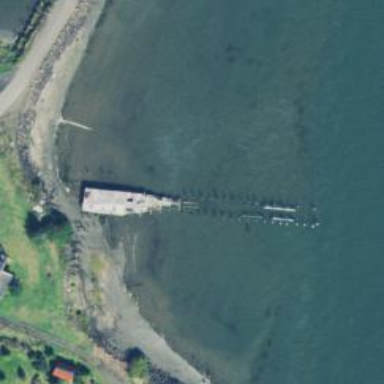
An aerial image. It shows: Ruined pier structure.